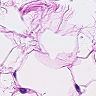
Metastatic tissue present: no